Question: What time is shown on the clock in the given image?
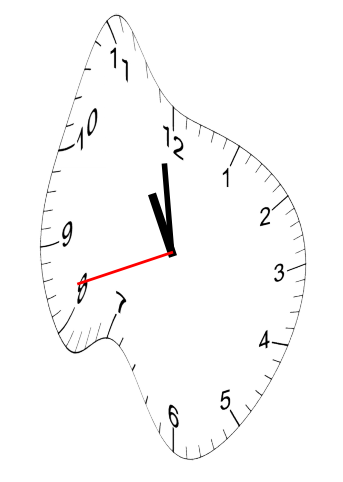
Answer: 10:58:42